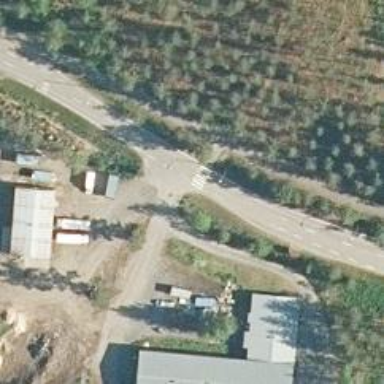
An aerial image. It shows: Asphalt cycleway.